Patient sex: M
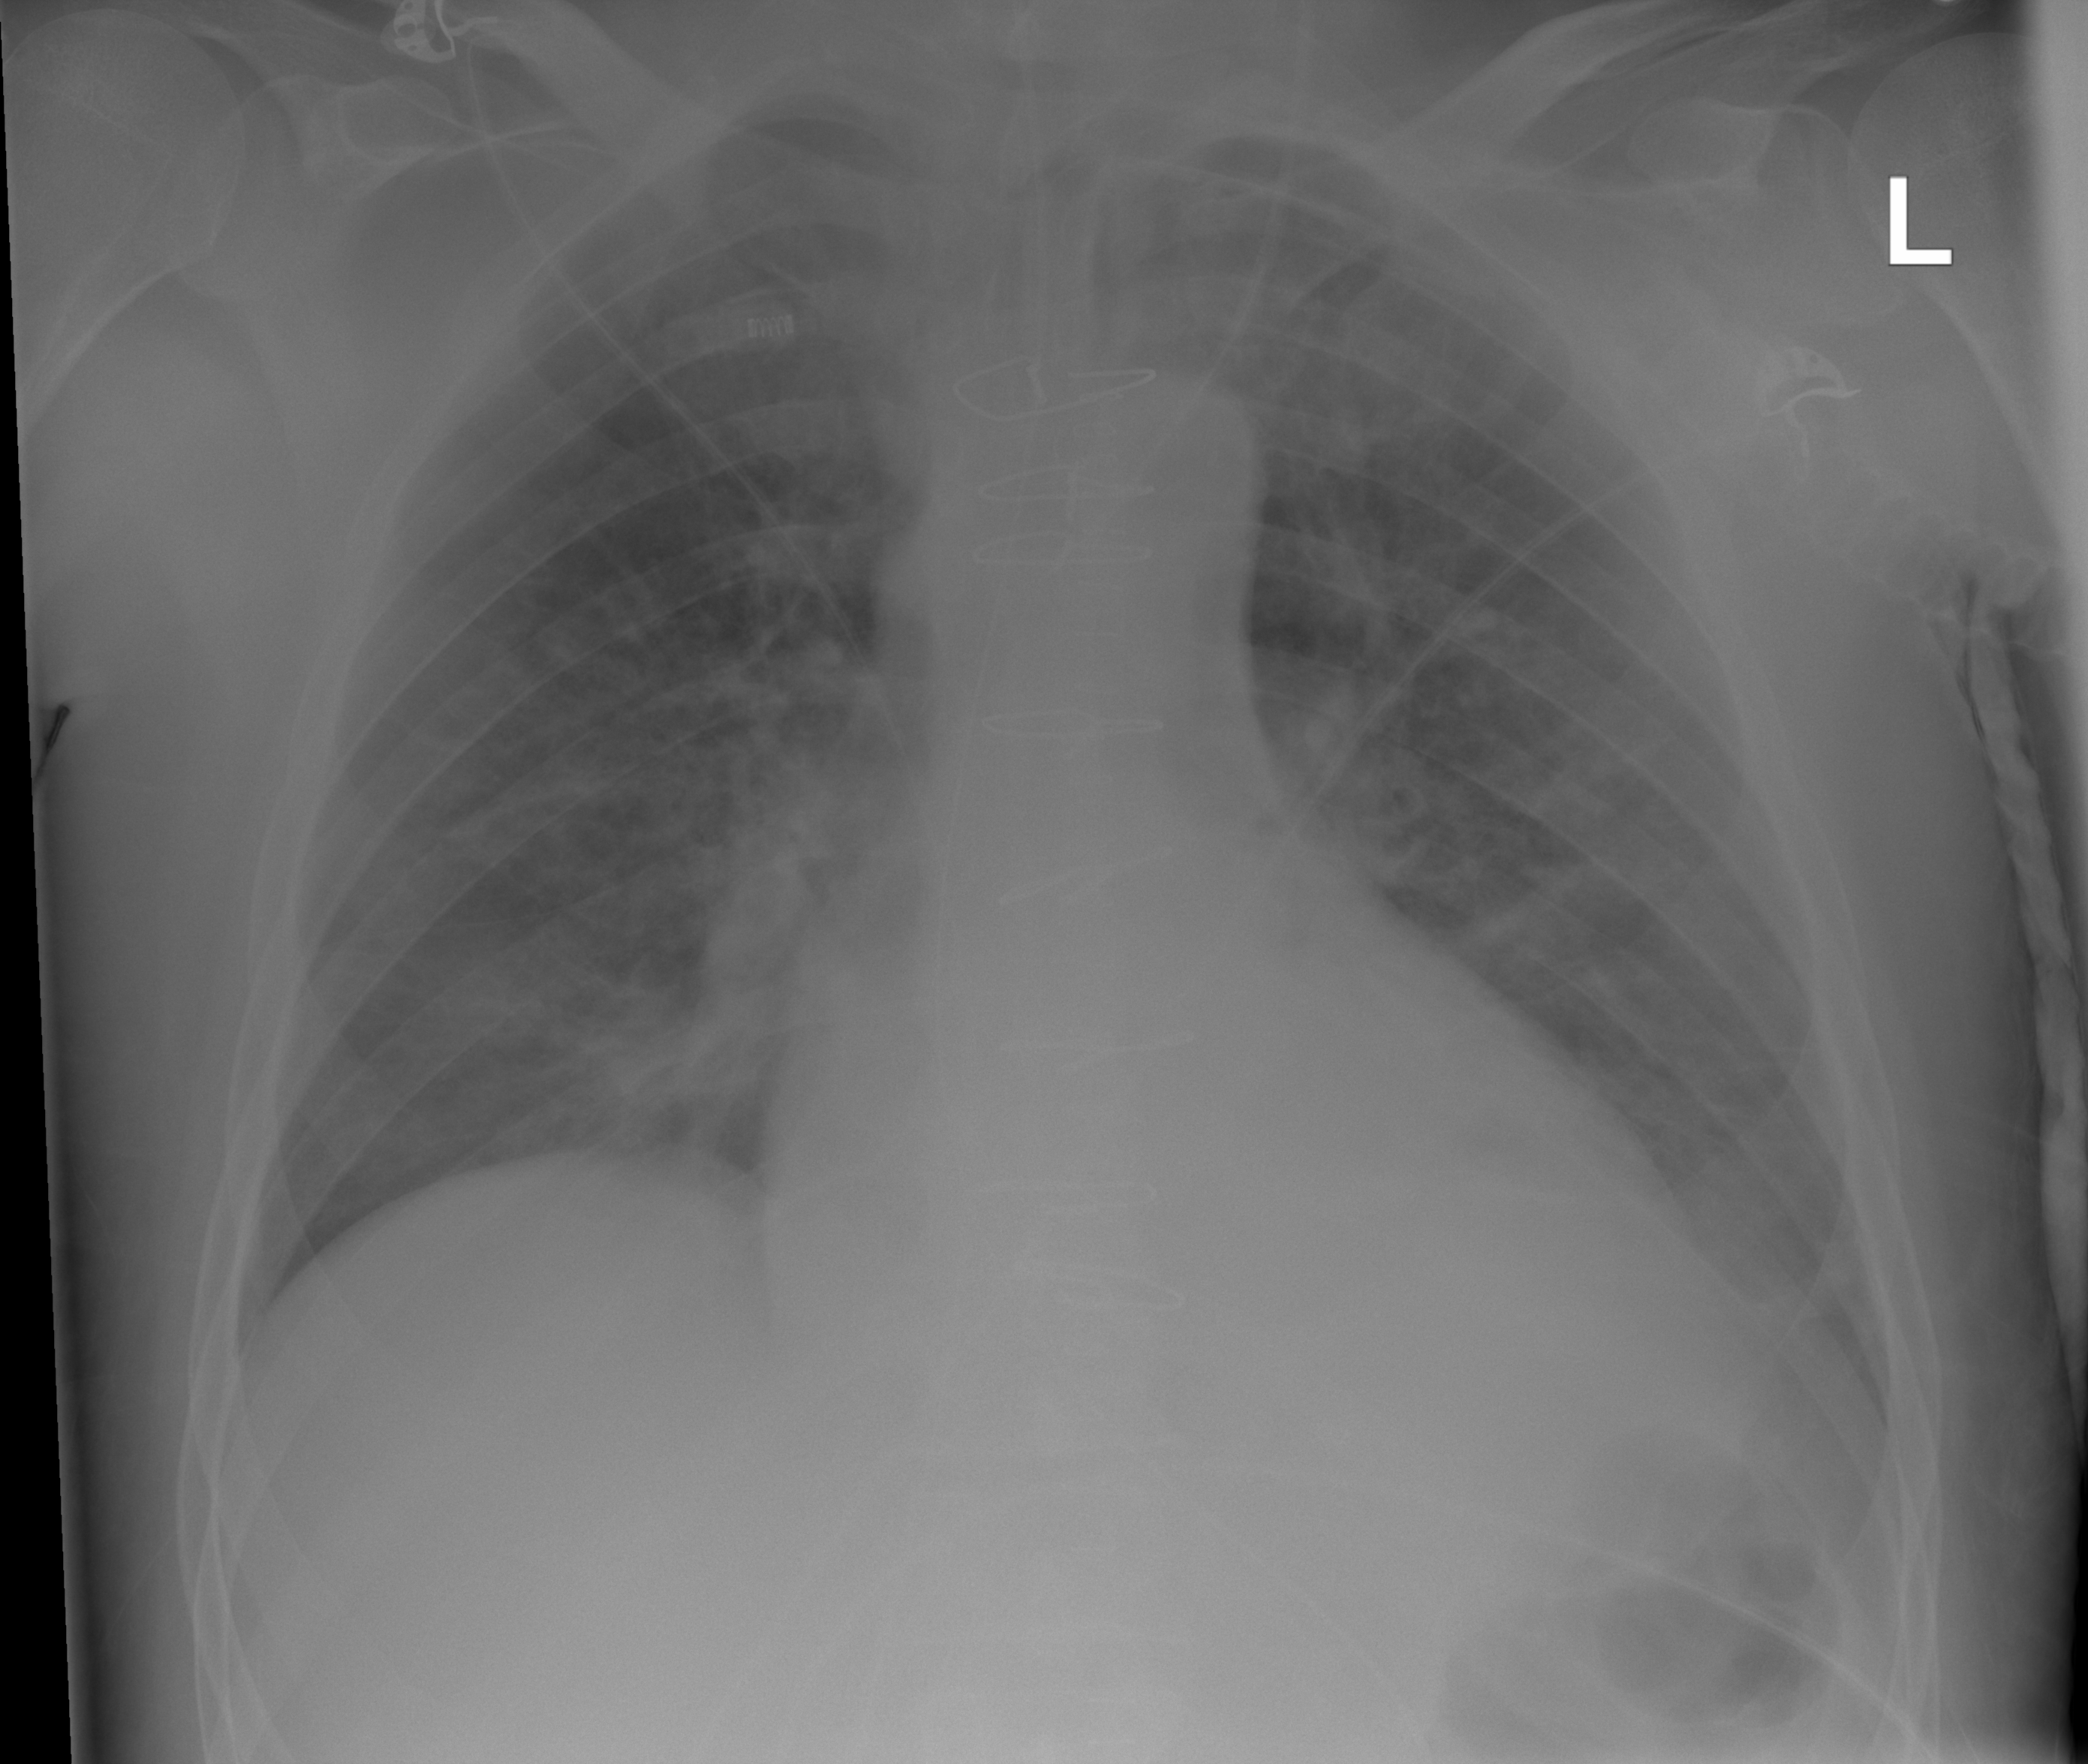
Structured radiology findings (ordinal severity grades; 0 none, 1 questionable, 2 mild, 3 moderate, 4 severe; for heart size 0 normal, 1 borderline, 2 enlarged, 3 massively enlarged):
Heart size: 2
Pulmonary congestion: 2
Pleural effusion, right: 0
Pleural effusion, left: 2
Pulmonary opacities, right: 0
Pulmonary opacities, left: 0
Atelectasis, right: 0
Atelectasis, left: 2